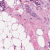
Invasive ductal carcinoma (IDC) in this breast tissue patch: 1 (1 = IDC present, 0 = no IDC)